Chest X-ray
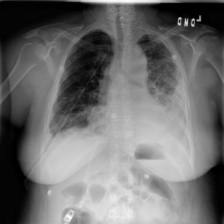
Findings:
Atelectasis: positive
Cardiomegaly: negative
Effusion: positive
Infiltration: negative
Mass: negative
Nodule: negative
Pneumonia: negative
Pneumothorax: negative
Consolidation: negative
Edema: negative
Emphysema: negative
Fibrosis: negative
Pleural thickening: negative
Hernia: negative